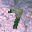
Label: 7